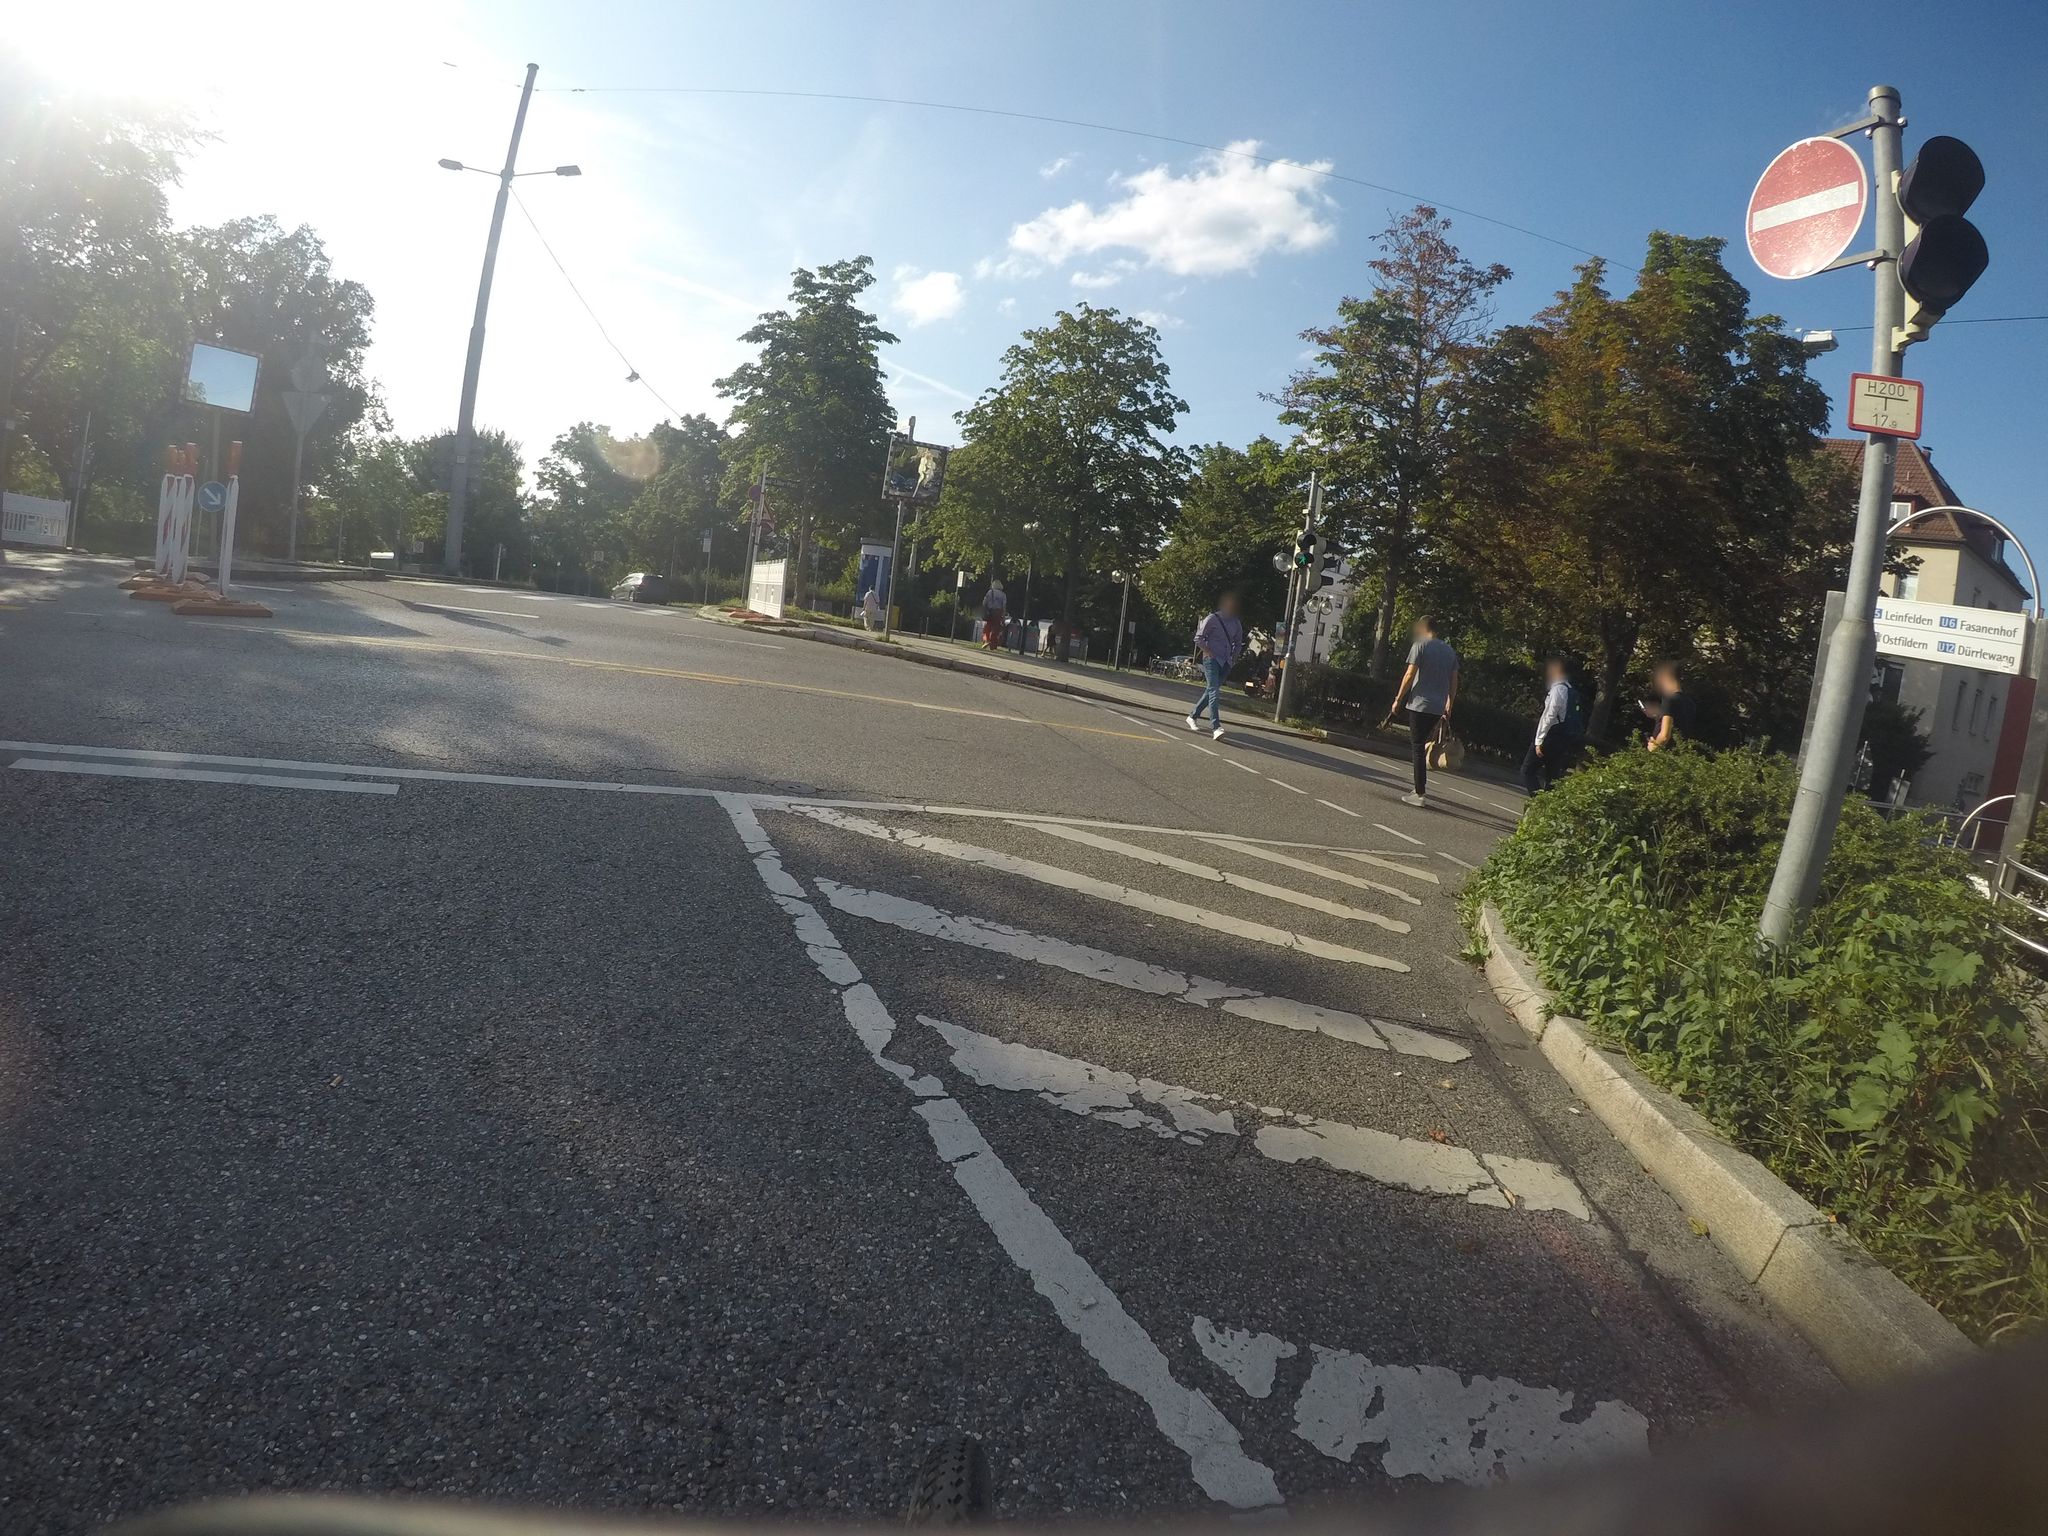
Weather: clear
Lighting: day
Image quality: good
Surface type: cycling surface
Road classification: primary
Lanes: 2
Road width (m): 2.5
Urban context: urban centre
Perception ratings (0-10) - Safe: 5.11, Lively: 7.46, Beautiful: 8.2, Boring: 3.98, Depressing: 3.92, Wealthy: 4.54